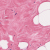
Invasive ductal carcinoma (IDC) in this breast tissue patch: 0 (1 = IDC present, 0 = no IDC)